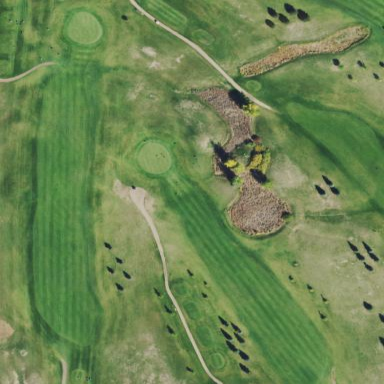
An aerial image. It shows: Area with grass used as rough in golf course.